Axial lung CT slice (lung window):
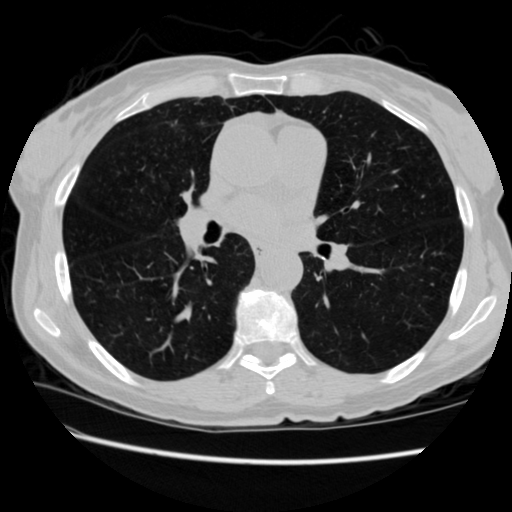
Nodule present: no